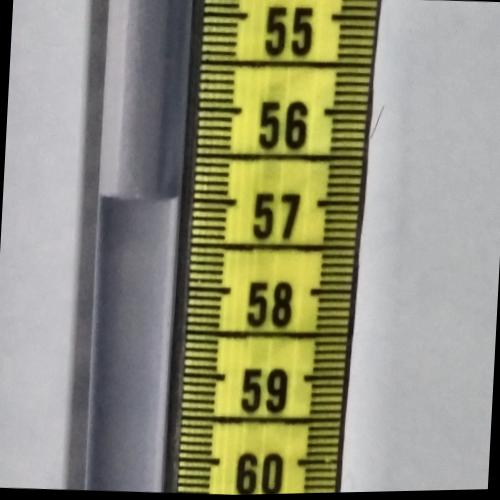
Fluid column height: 57.0 cm